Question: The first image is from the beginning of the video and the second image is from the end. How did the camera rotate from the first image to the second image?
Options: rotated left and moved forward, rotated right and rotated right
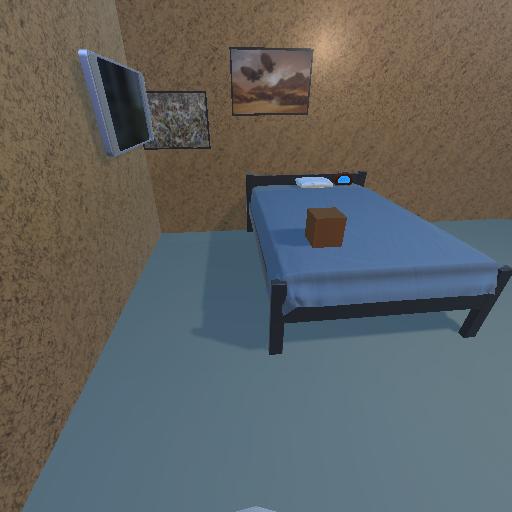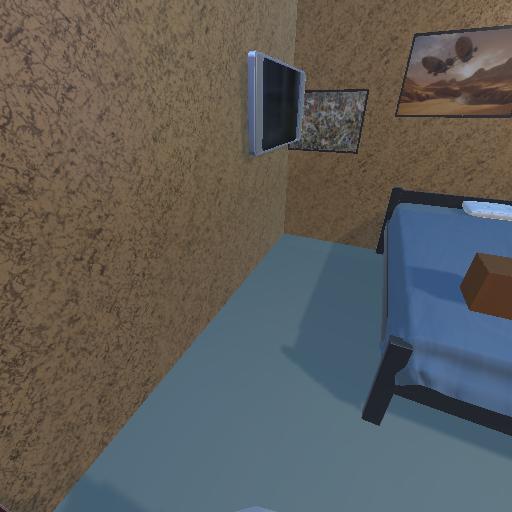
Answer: rotated left and moved forward